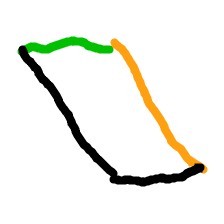
Shape: parallelogram